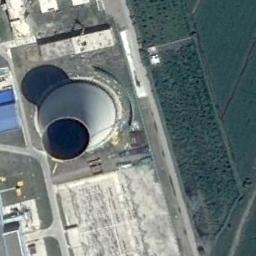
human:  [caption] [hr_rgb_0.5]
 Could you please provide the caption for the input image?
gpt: The thermal power station is on the grass next to some buildings .

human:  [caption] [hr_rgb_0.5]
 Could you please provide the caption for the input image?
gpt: There are rows of blue or red buildings on one side of the two thermal power stations .

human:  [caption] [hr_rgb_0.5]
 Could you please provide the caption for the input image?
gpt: Many buildings of different shapes and sizes are beside the thermal power station .

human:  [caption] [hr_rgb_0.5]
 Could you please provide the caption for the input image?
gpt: In the thermal power plant there are plants and machinery, there is a cooling tower, and there is green space next to it .

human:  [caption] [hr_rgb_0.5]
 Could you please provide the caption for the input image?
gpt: A thermal power station with a chimney beside a green meadow .